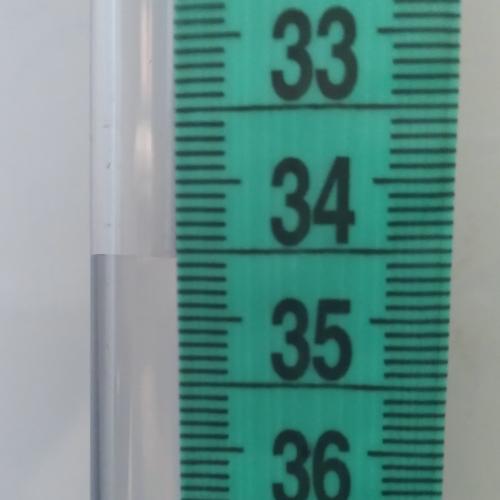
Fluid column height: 34.6 cm